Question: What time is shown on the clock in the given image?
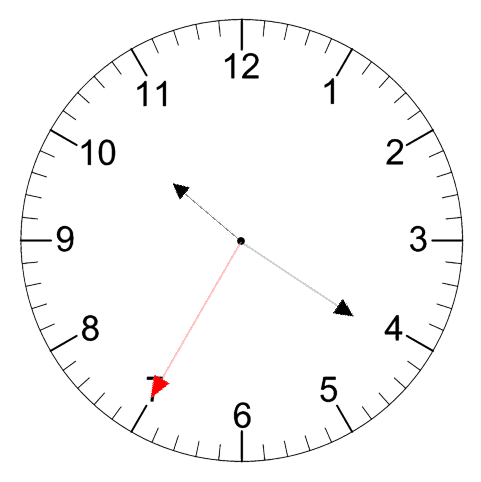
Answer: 10:20:35